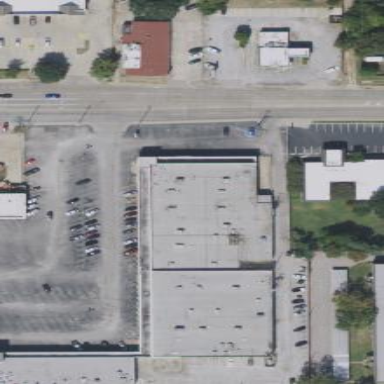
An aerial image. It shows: Retail building.